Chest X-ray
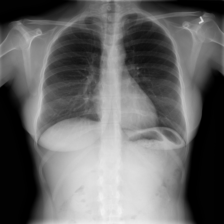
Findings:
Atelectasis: negative
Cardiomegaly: negative
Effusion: negative
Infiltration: positive
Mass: negative
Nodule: negative
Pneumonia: negative
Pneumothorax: negative
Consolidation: negative
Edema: negative
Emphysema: negative
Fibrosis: negative
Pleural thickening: negative
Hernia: negative